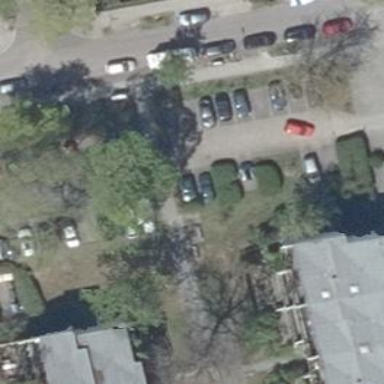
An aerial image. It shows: Street-side parking area.